Question: Basicly I have tables much like picture below.

At first I'm getting SaleOrderID by given CustomerID :
'''
Select
SaleOrderID
From tblSaleOrder
where CustomerID = 512992
'''
Which returns, 1002,1003,1005,1009
And I want to use that numbers for select from tblSaleOrderDetail :
'''
Select
*
from tblSaleOrderDetail
where SaleOrderID = 1002,1003,1005,1009
'''
(values from other query)
I need suggestion on query to use values from another select. Is there a way to create array to hold values then use it for another query ? OR a easier way !
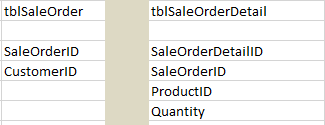
Answer: Use a subselect within an 'in' clause:
'''
select *
from tblSaleOrderDetail
where SaleOrderID in (
select SaleOrderID
from tblSaleOrder
where CustomerID = 512992)
'''
When using a subselect within an in clause remember that you must only select one column within the subselect.
You could also perform a join:
'''
select *
from tblSaleOrderDetail sod
join tblSaleOrder so
on sod.SaleOrderId = so.SaleOrderId
where so.CustomerID = 512992
'''